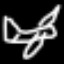
Label: airplane